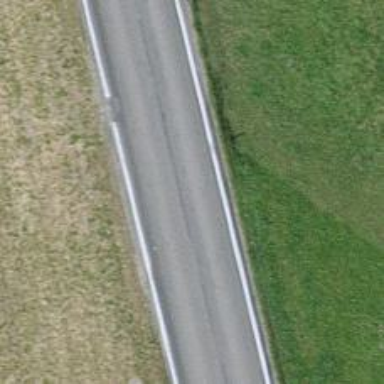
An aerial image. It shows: Tertiary road with asphalt surface and cycle track on the left side.